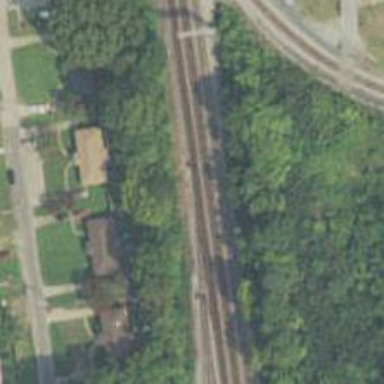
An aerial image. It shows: Railway siding with rails.